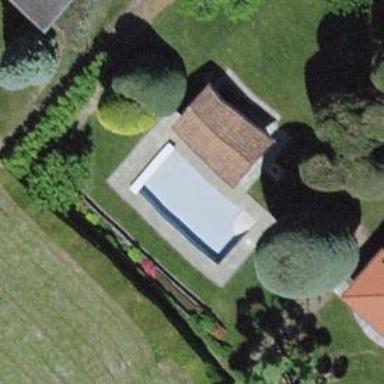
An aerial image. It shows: Swimming pool located in leisure land.